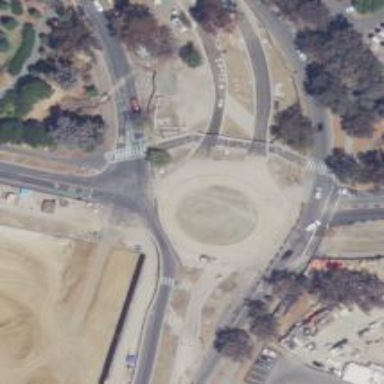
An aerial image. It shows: Roundabout at tertiary road junction.